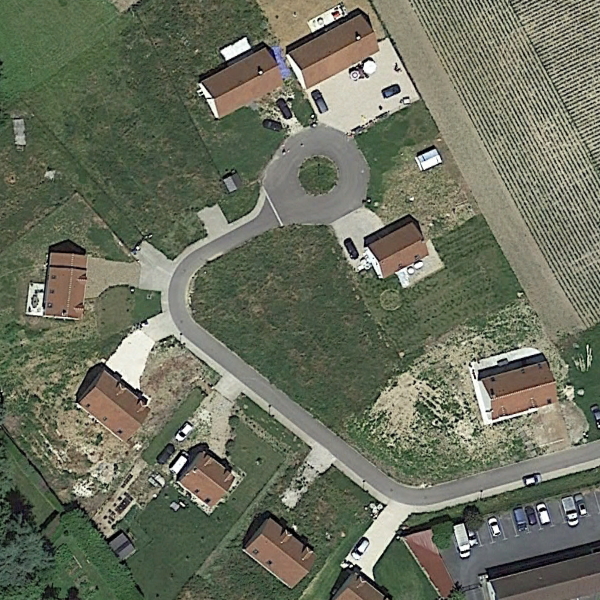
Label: MediumResidential